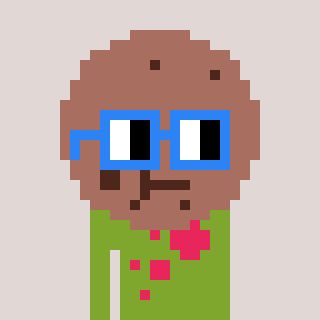
a pixel art character with square blue glasses, a cookie-shaped head and a slimegreen-colored body on a warm background